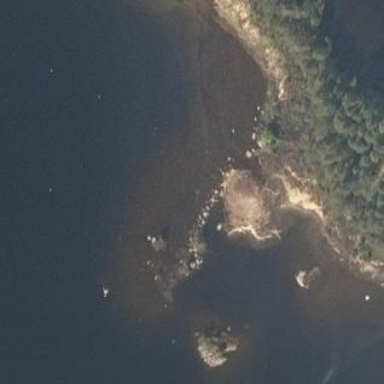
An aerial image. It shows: Islet.